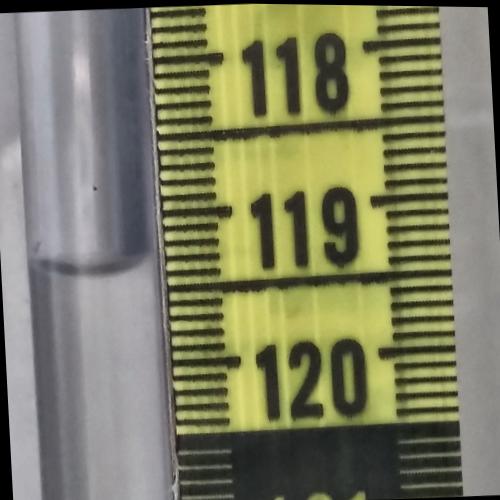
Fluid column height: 119.3 cm